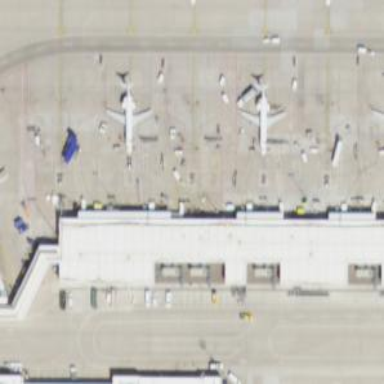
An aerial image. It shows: Airport gate.